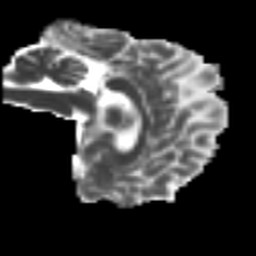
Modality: MD
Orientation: sagittal
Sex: male
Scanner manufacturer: ge
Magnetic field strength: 3 T
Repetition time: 7 s
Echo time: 0.08 s